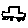
Label: car